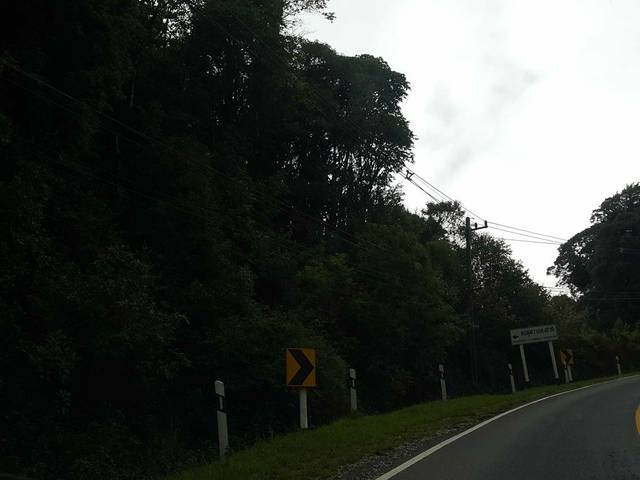
Region: Thailand
Coordinates: 18.575, 98.483